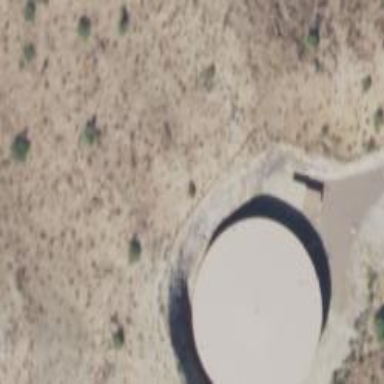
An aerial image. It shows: Storage tank created as man-made structure.